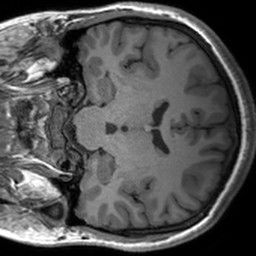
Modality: T1w
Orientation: coronal
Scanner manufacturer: siemens
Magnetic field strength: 3 T
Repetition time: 1.54 s
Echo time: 0.00234 s